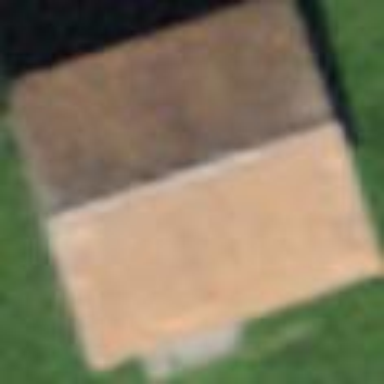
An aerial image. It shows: Rural barn.